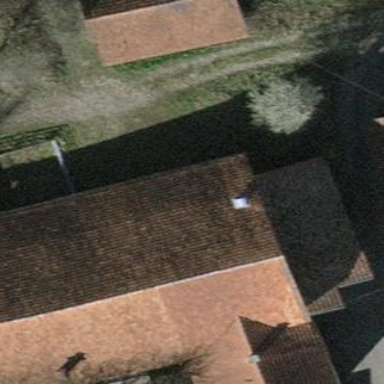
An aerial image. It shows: View of roof of building.